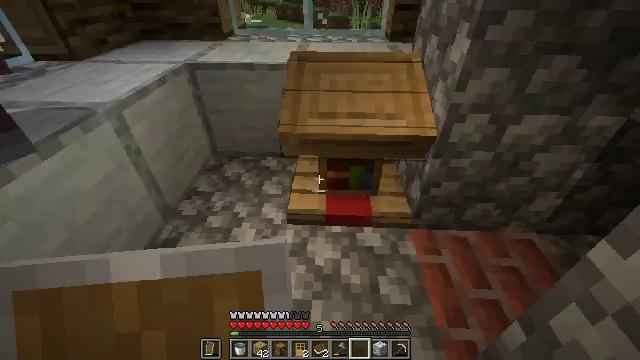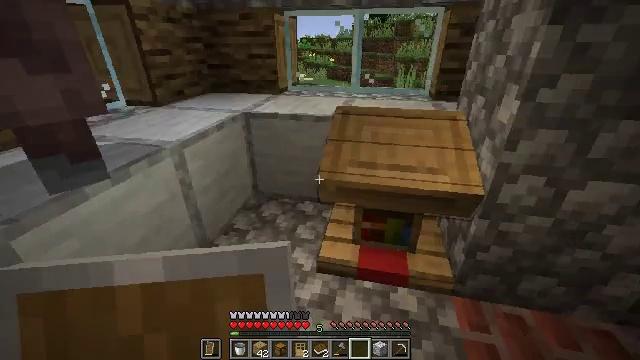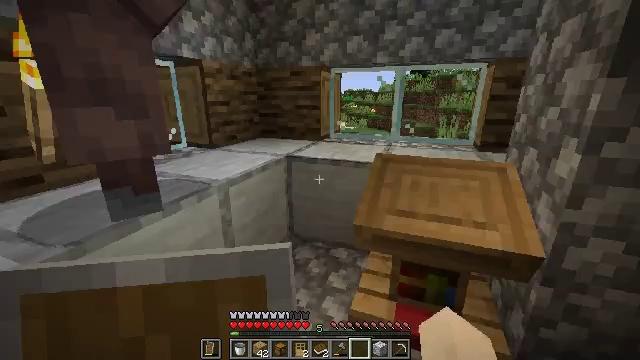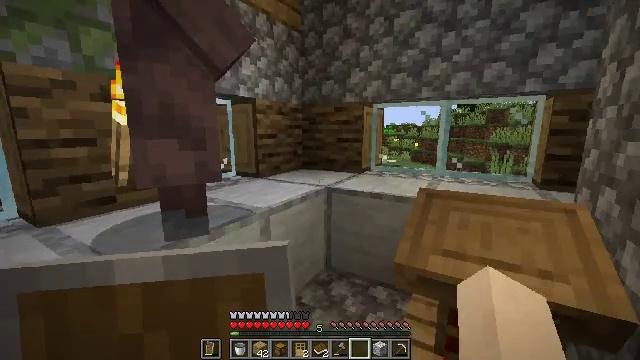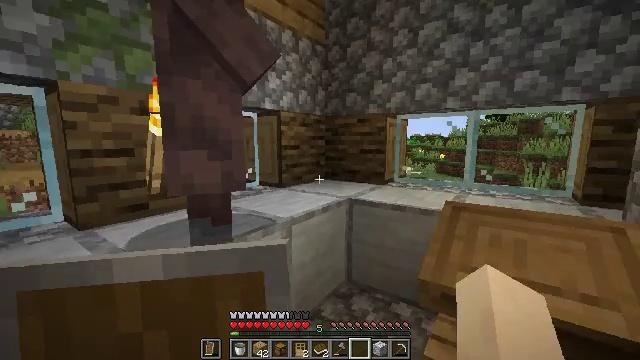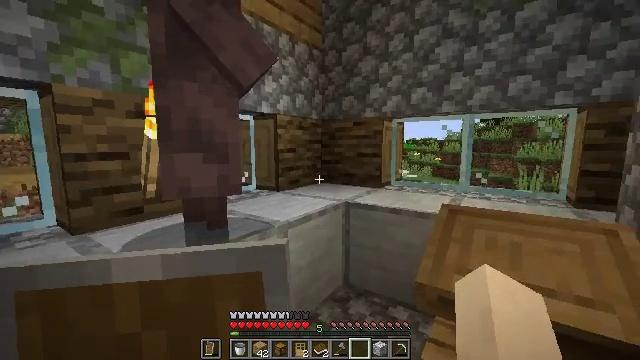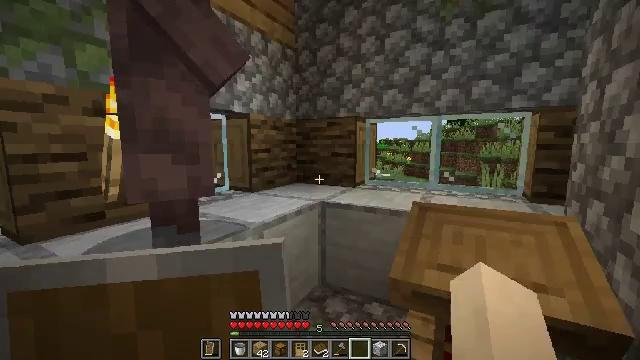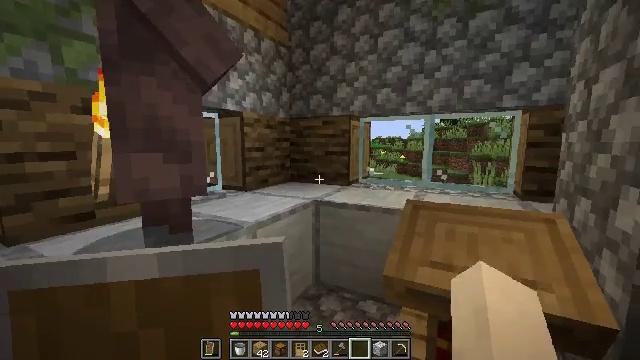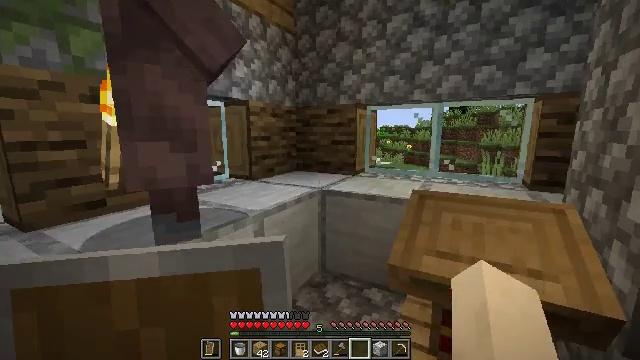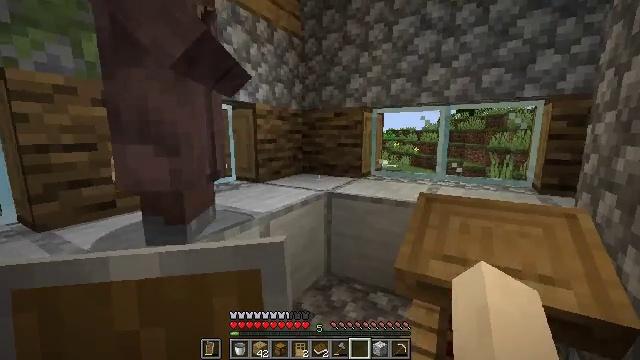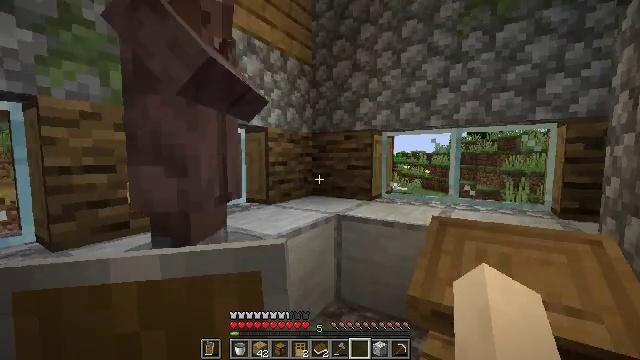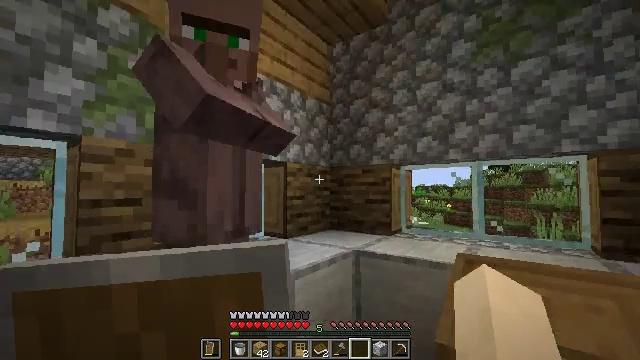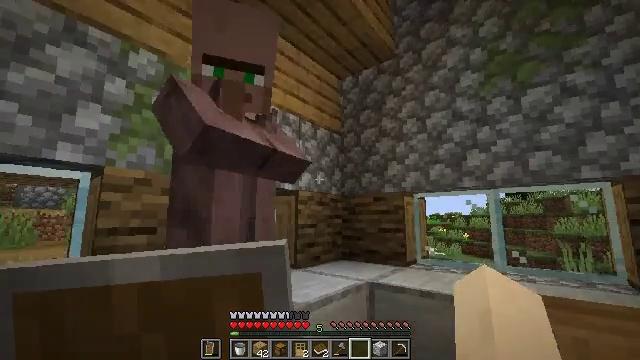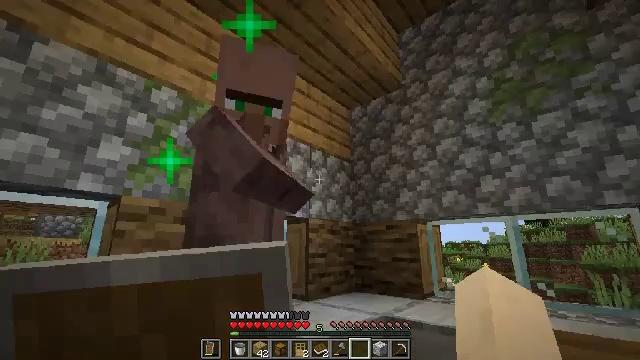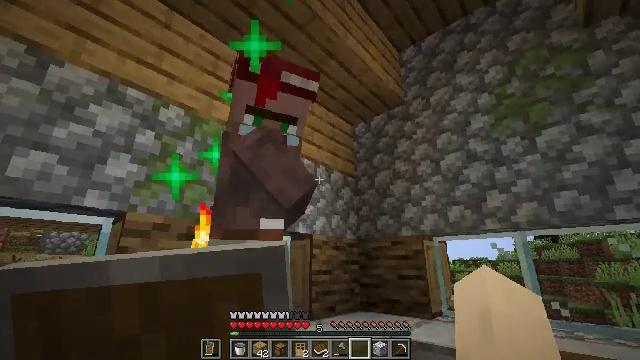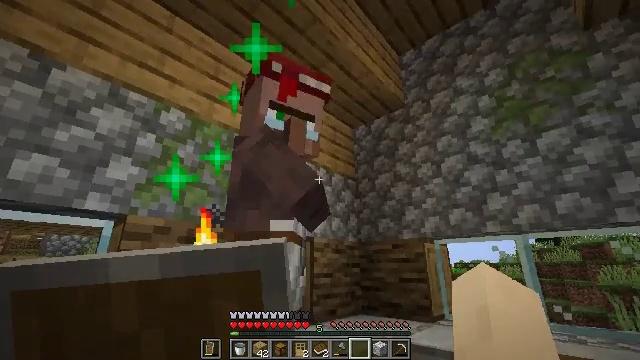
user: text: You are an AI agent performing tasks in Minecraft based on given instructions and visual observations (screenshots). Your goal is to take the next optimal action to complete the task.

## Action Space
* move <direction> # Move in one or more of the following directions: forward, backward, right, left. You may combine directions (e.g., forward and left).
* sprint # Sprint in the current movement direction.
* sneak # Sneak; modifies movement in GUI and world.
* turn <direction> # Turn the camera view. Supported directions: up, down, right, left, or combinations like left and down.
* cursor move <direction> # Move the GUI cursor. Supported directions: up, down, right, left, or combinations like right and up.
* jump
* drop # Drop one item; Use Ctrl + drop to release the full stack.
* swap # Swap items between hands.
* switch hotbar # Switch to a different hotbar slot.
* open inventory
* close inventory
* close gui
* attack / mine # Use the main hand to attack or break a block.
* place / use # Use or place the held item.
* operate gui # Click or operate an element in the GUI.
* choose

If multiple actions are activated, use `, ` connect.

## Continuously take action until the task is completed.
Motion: motion action
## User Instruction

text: Destroy the lectern to reuse it.
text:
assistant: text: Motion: turn left and up
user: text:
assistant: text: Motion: turn left and up
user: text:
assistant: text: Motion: turn left and up
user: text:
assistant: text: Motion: turn left and up
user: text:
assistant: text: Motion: no_op
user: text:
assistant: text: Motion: turn right
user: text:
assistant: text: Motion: turn right
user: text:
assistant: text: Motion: turn left and down
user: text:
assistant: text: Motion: turn left
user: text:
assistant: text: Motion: turn left and up
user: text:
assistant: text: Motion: turn left and up
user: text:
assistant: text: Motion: turn left and up
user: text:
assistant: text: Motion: turn left and up
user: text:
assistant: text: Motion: turn up
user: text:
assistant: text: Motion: no_op
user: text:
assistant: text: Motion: no_op
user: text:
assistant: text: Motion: no_op
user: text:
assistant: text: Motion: turn left
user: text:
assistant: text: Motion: no_op
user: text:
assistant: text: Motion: turn right
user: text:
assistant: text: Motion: turn right
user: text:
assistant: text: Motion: turn right
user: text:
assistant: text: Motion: turn right
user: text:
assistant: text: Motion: turn right
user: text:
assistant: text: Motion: use / place
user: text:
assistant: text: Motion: use / place
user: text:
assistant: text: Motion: no_op
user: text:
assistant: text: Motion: no_op
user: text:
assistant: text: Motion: no_op
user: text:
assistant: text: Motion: no_op